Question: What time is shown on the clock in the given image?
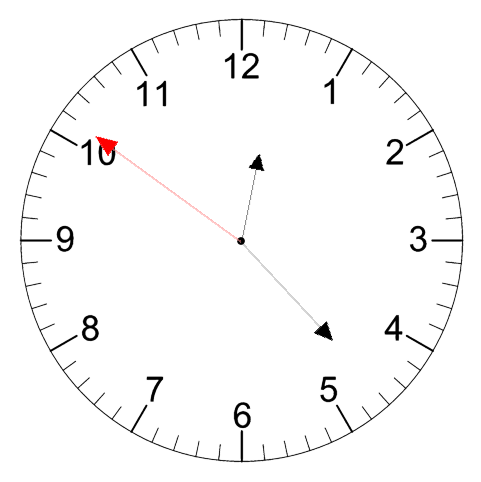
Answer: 12:22:51